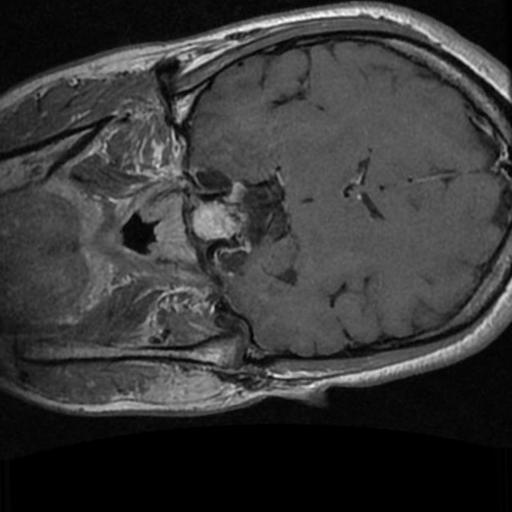
Label: brain_tumor